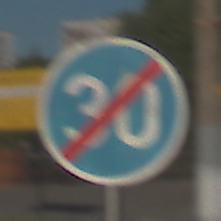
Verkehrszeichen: EndeMindestgeschwindigkeit
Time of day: MorningAfternoon
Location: Outdoor (Urban)
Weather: Clear
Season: NotSpecified
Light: Natural